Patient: sex M, age 57
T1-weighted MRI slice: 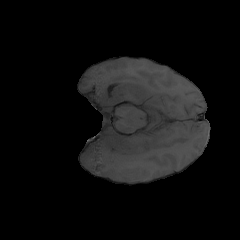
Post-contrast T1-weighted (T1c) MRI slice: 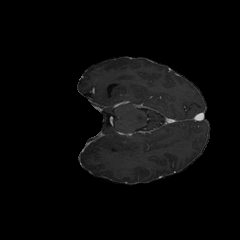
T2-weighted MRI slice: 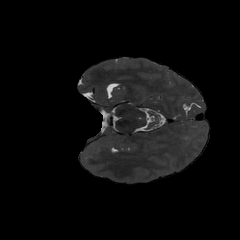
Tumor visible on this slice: no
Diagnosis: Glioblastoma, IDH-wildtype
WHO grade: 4